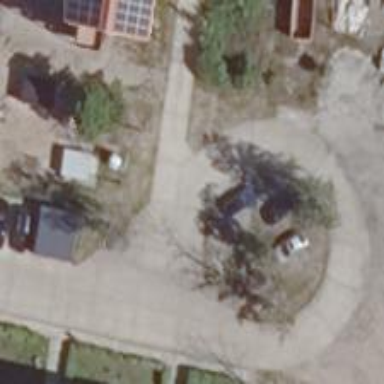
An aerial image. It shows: Living street paved with concrete.